Question: I am trying to set the "Applies To" field under folder auditing options programatically. In MSDN, <URL> to add a new audit rule to a folder. There is nothing obvious in this class to set what the particular audit rule needs to be applied to.
This is the code I am using to set some permissions:
'''
const string myFolder = @"S:\Temp\SomeFolderToAudit";
var account = new SecurityIdentifier(WellKnownSidType.WorldSid, null).Translate(typeof(NTAccount));
FileSecurity fSecurity = File.GetAccessControl(myFolder, AccessControlSections.Audit);
fSecurity.AddAuditRule(new FileSystemAuditRule(account, FileSystemRights.WriteData | FileSystemRights.Delete | FileSystemRights.ChangePermissions, AuditFlags.Success));
File.SetAccessControl(myFolder, fSecurity);
'''
This creates the audit rules nicely except for the highlighted option below:

I need this to be "" for example or anything other than "". I don't want to traverse all directories and files and set the same auditing rules on them. I don't want to try and manage inheritance either, the rules will be protected from that. I simply need a way to set this option preferably using managed code (P/Invokes are welcome if this is the only way).
Thanks in advance for any assistance.
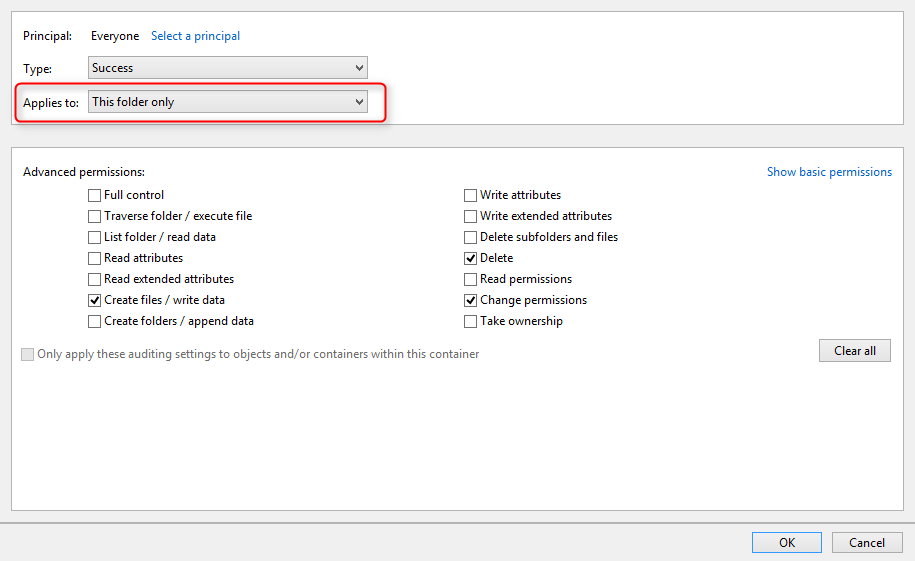
Answer: After a bit of fiddling around I managed to find out how to set the "Applies to" field. You need to use a combination of InheritanceFlags and PropagationFlags when creating your audit rule object.
Here is the example code (based on the question example) that shows you the combinations of flags and what their outcomes are to the "Applies to" field:
'''
// This folder only (default)
fSecurity.AddAuditRule(new FileSystemAuditRule(account, FileSystemRights.WriteData | FileSystemRights.Delete | FileSystemRights.ChangePermissions, InheritanceFlags.None, PropagationFlags.None, AuditFlags.Success));
// This folder and subfolders
fSecurity.AddAuditRule(new FileSystemAuditRule(account, FileSystemRights.WriteData | FileSystemRights.Delete | FileSystemRights.ChangePermissions, InheritanceFlags.ContainerInherit, PropagationFlags.None, AuditFlags.Success));
// This folder and files
fSecurity.AddAuditRule(new FileSystemAuditRule(account, FileSystemRights.WriteData | FileSystemRights.Delete | FileSystemRights.ChangePermissions, InheritanceFlags.ObjectInherit, PropagationFlags.None, AuditFlags.Success));
// This folder, subfolders and files
fSecurity.AddAuditRule(new FileSystemAuditRule(account, FileSystemRights.WriteData | FileSystemRights.Delete | FileSystemRights.ChangePermissions, InheritanceFlags.ContainerInherit | InheritanceFlags.ObjectInherit, PropagationFlags.None, AuditFlags.Success));
// Subfolders only
fSecurity.AddAuditRule(new FileSystemAuditRule(account, FileSystemRights.WriteData | FileSystemRights.Delete | FileSystemRights.ChangePermissions, InheritanceFlags.ContainerInherit, PropagationFlags.InheritOnly, AuditFlags.Success));
// Files only
fSecurity.AddAuditRule(new FileSystemAuditRule(account, FileSystemRights.WriteData | FileSystemRights.Delete | FileSystemRights.ChangePermissions, InheritanceFlags.ObjectInherit, PropagationFlags.InheritOnly, AuditFlags.Success));
// Subfolders and files only
fSecurity.AddAuditRule(new FileSystemAuditRule(account, FileSystemRights.WriteData | FileSystemRights.Delete | FileSystemRights.ChangePermissions, InheritanceFlags.ContainerInherit | InheritanceFlags.ObjectInherit, PropagationFlags.InheritOnly, AuditFlags.Success));
'''
This information and much more on access control can be found on <URL>.